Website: slack
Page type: payment
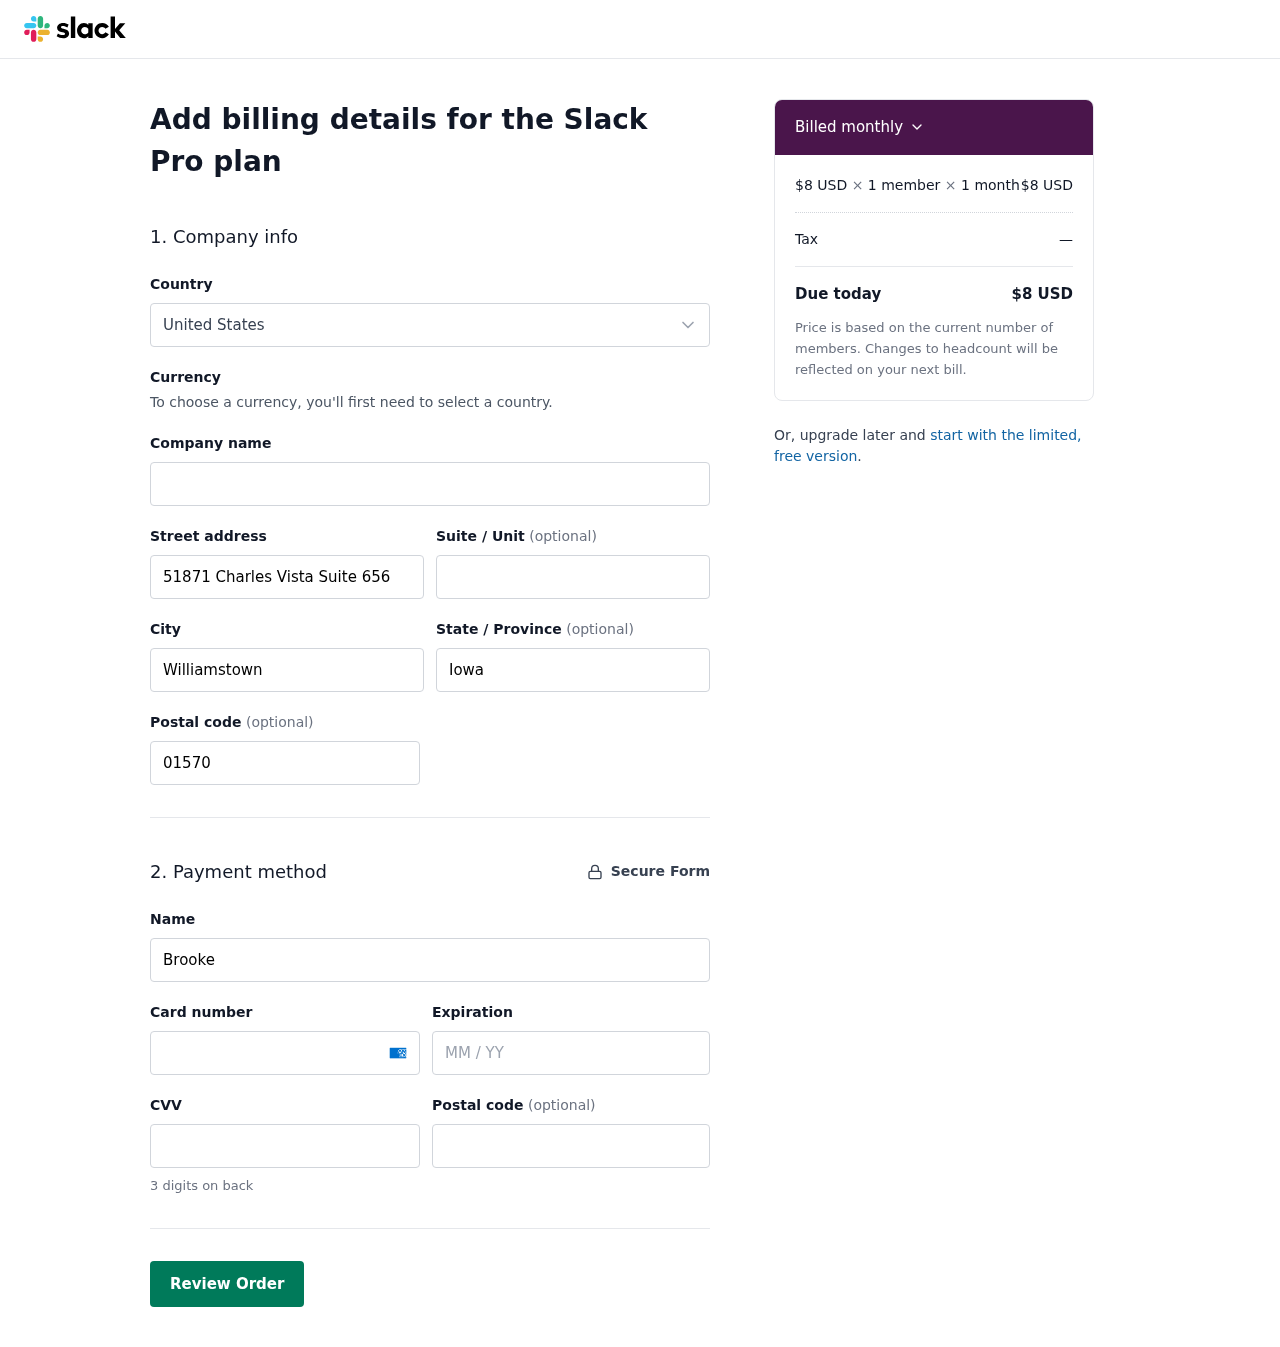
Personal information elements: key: PII_COUNTRY
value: United States
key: PII_STREET
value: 51871 Charles Vista Suite 656
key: PII_CITY
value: Williamstown
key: PII_STATE
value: Iowa
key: PII_POSTCODE
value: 01570
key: PII_FULLNAME
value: Brooke Holland
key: PII_CARD_NUMBER
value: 3460 2299 8327 602
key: PII_CARD_EXPIRY
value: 08/30
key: PII_CARD_CVV
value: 1866
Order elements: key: ORDER_PRICE_PER_MEMBER
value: $8 USD
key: ORDER_NUM_MEMBERS
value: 1 member
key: ORDER_NUM_MONTHS
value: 1 month
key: ORDER_SUBTOTAL
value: $8 USD
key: ORDER_TAX
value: —
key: ORDER_TOTAL
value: $8 USD